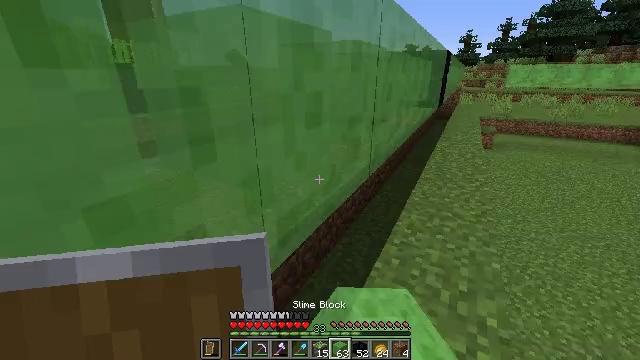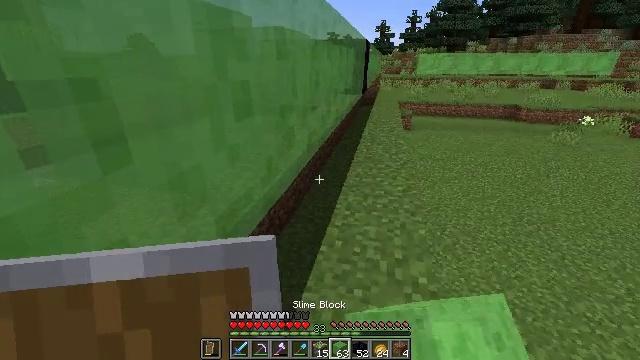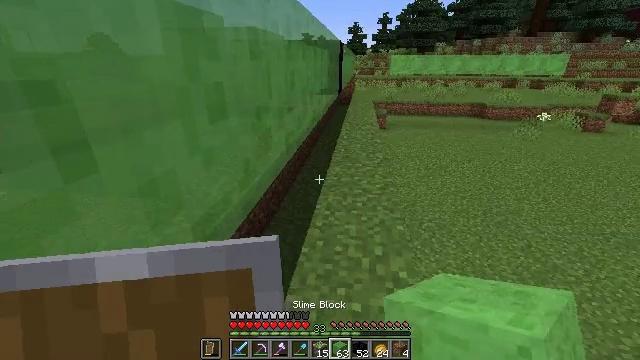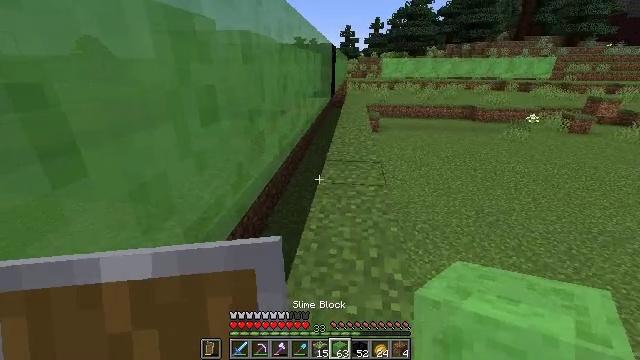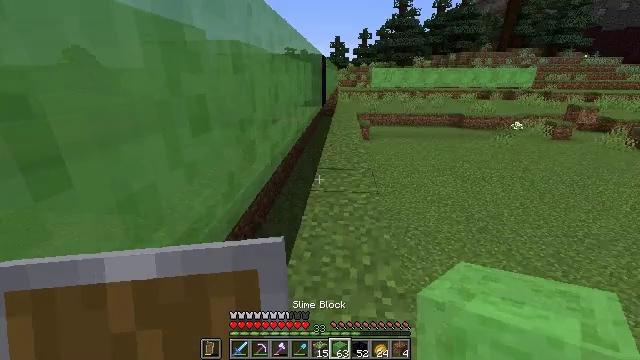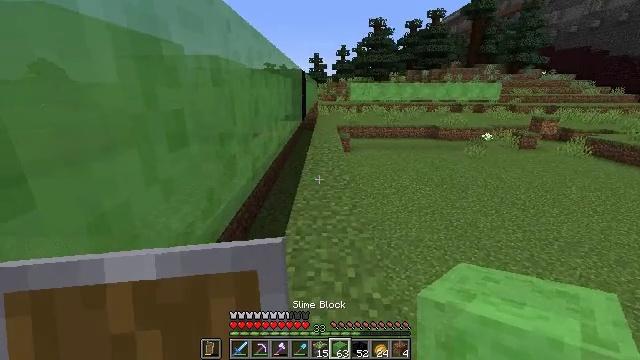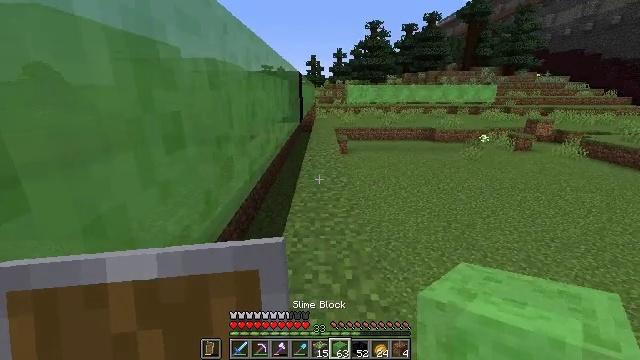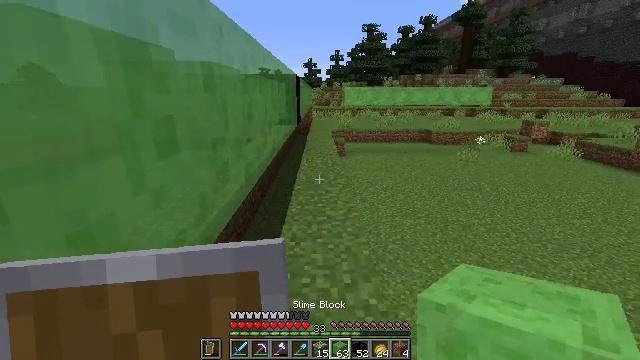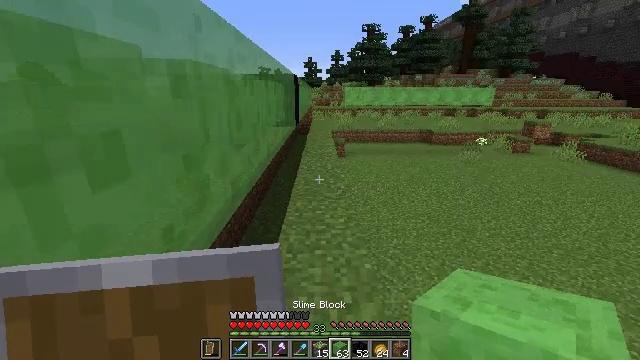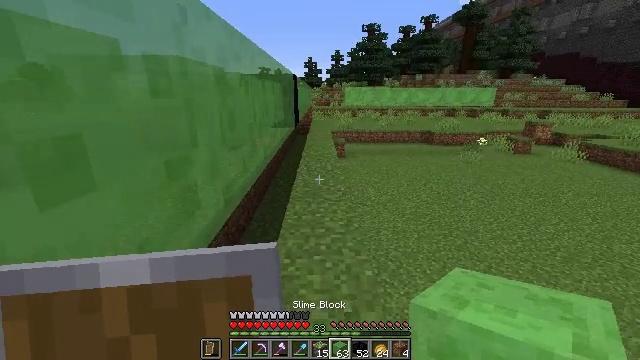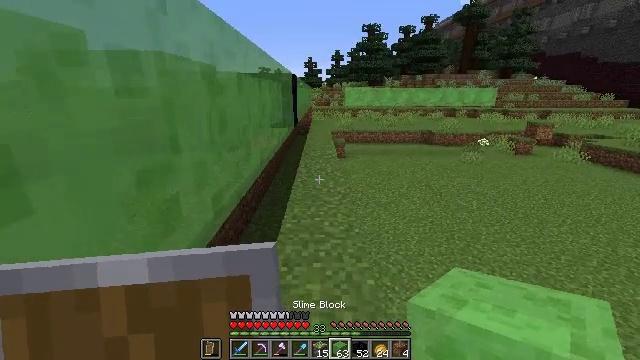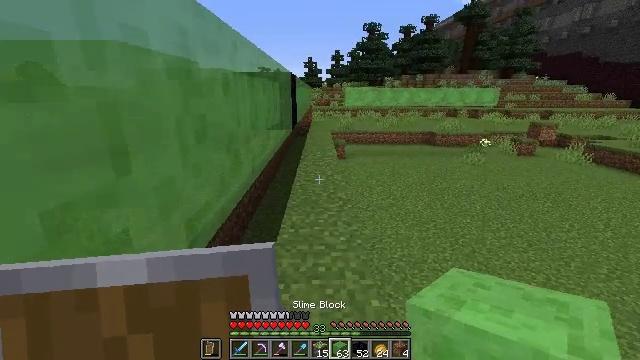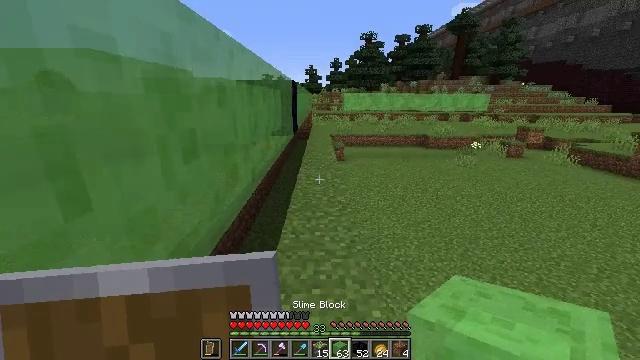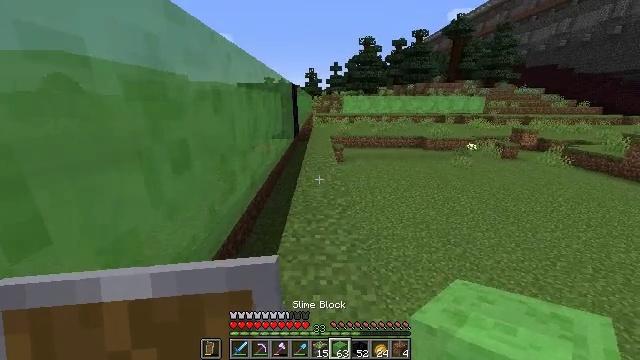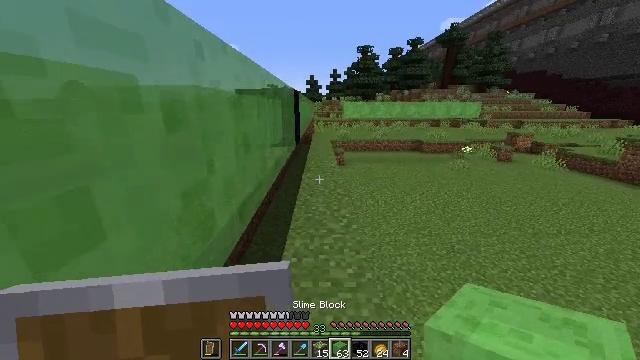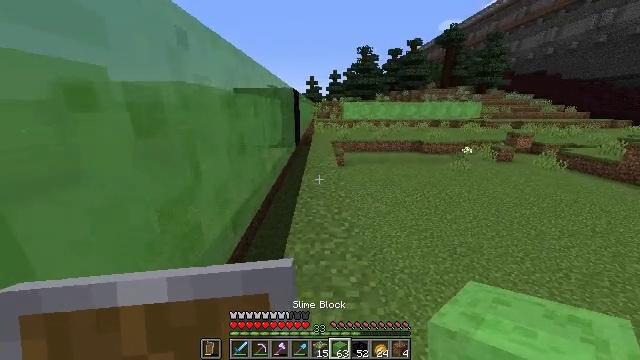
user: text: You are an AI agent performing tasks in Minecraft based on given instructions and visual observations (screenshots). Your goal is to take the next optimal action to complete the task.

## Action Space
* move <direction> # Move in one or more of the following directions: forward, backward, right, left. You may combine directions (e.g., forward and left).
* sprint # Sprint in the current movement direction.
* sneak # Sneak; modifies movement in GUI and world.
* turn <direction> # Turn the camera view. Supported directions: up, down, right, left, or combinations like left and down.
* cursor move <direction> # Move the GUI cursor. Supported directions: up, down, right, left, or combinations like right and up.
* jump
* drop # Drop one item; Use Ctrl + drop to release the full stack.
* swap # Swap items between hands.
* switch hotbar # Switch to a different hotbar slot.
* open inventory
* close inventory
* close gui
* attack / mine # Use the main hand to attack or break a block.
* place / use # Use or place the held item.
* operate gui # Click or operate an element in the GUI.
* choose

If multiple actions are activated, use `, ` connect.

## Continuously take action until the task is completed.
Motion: motion action
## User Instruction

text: Harvest the slime block from the ground.
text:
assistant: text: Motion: turn right and down
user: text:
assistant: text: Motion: turn right
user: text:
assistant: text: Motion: turn right
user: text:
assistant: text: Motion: turn right and up
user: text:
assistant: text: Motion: turn right and up
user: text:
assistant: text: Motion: no_op
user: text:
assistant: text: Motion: move forward
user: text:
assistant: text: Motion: move forward
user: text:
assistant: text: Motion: move forward
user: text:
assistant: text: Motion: no_op
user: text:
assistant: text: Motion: move forward
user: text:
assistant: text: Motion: move forward
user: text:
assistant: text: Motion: move forward
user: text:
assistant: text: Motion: move forward
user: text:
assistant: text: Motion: move forward
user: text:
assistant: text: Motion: move forward
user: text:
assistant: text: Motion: move forward
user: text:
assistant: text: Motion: move forward
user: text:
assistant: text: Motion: move forward
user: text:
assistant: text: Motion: move forward
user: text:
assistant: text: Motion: move forward
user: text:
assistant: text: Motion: move forward
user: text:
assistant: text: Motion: move forward
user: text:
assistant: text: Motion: move forward, turn left
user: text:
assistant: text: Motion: move forward, turn left and down
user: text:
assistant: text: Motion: turn left and down
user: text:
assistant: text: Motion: turn left and up
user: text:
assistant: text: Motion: turn left
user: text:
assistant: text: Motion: turn left
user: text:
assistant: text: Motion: no_op